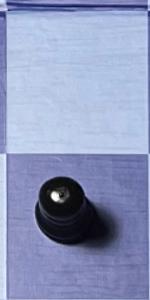
Label: Pawn_Black